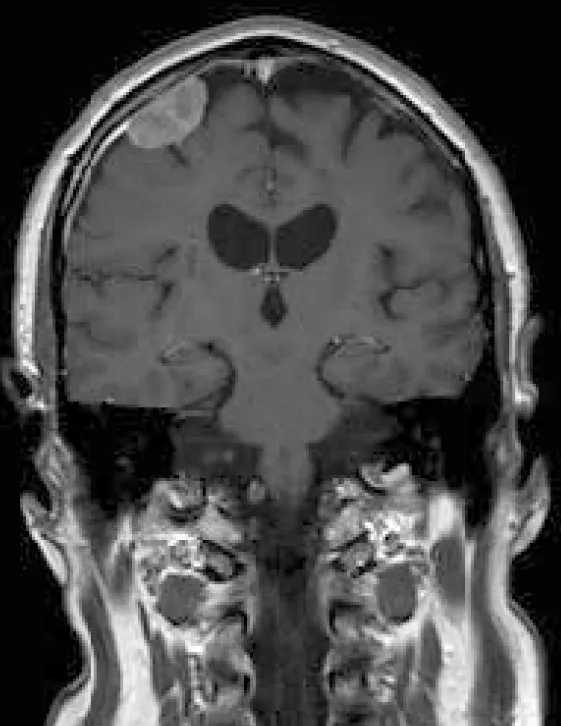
MRI (T1-weighted with gadolinium) at detection of seeded metastasis September 2009.
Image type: radiology (mri)